Aerial crown-view tile of a tropical tree (Barro Colorado Island, Panama), acquired 20240918:
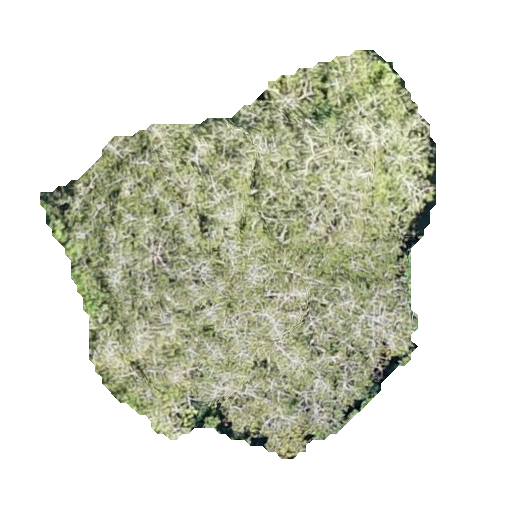
Species: Virola surinamensis
GBIF accepted scientific name: Virola surinamensis
Crown area: 170.433 m²